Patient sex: F
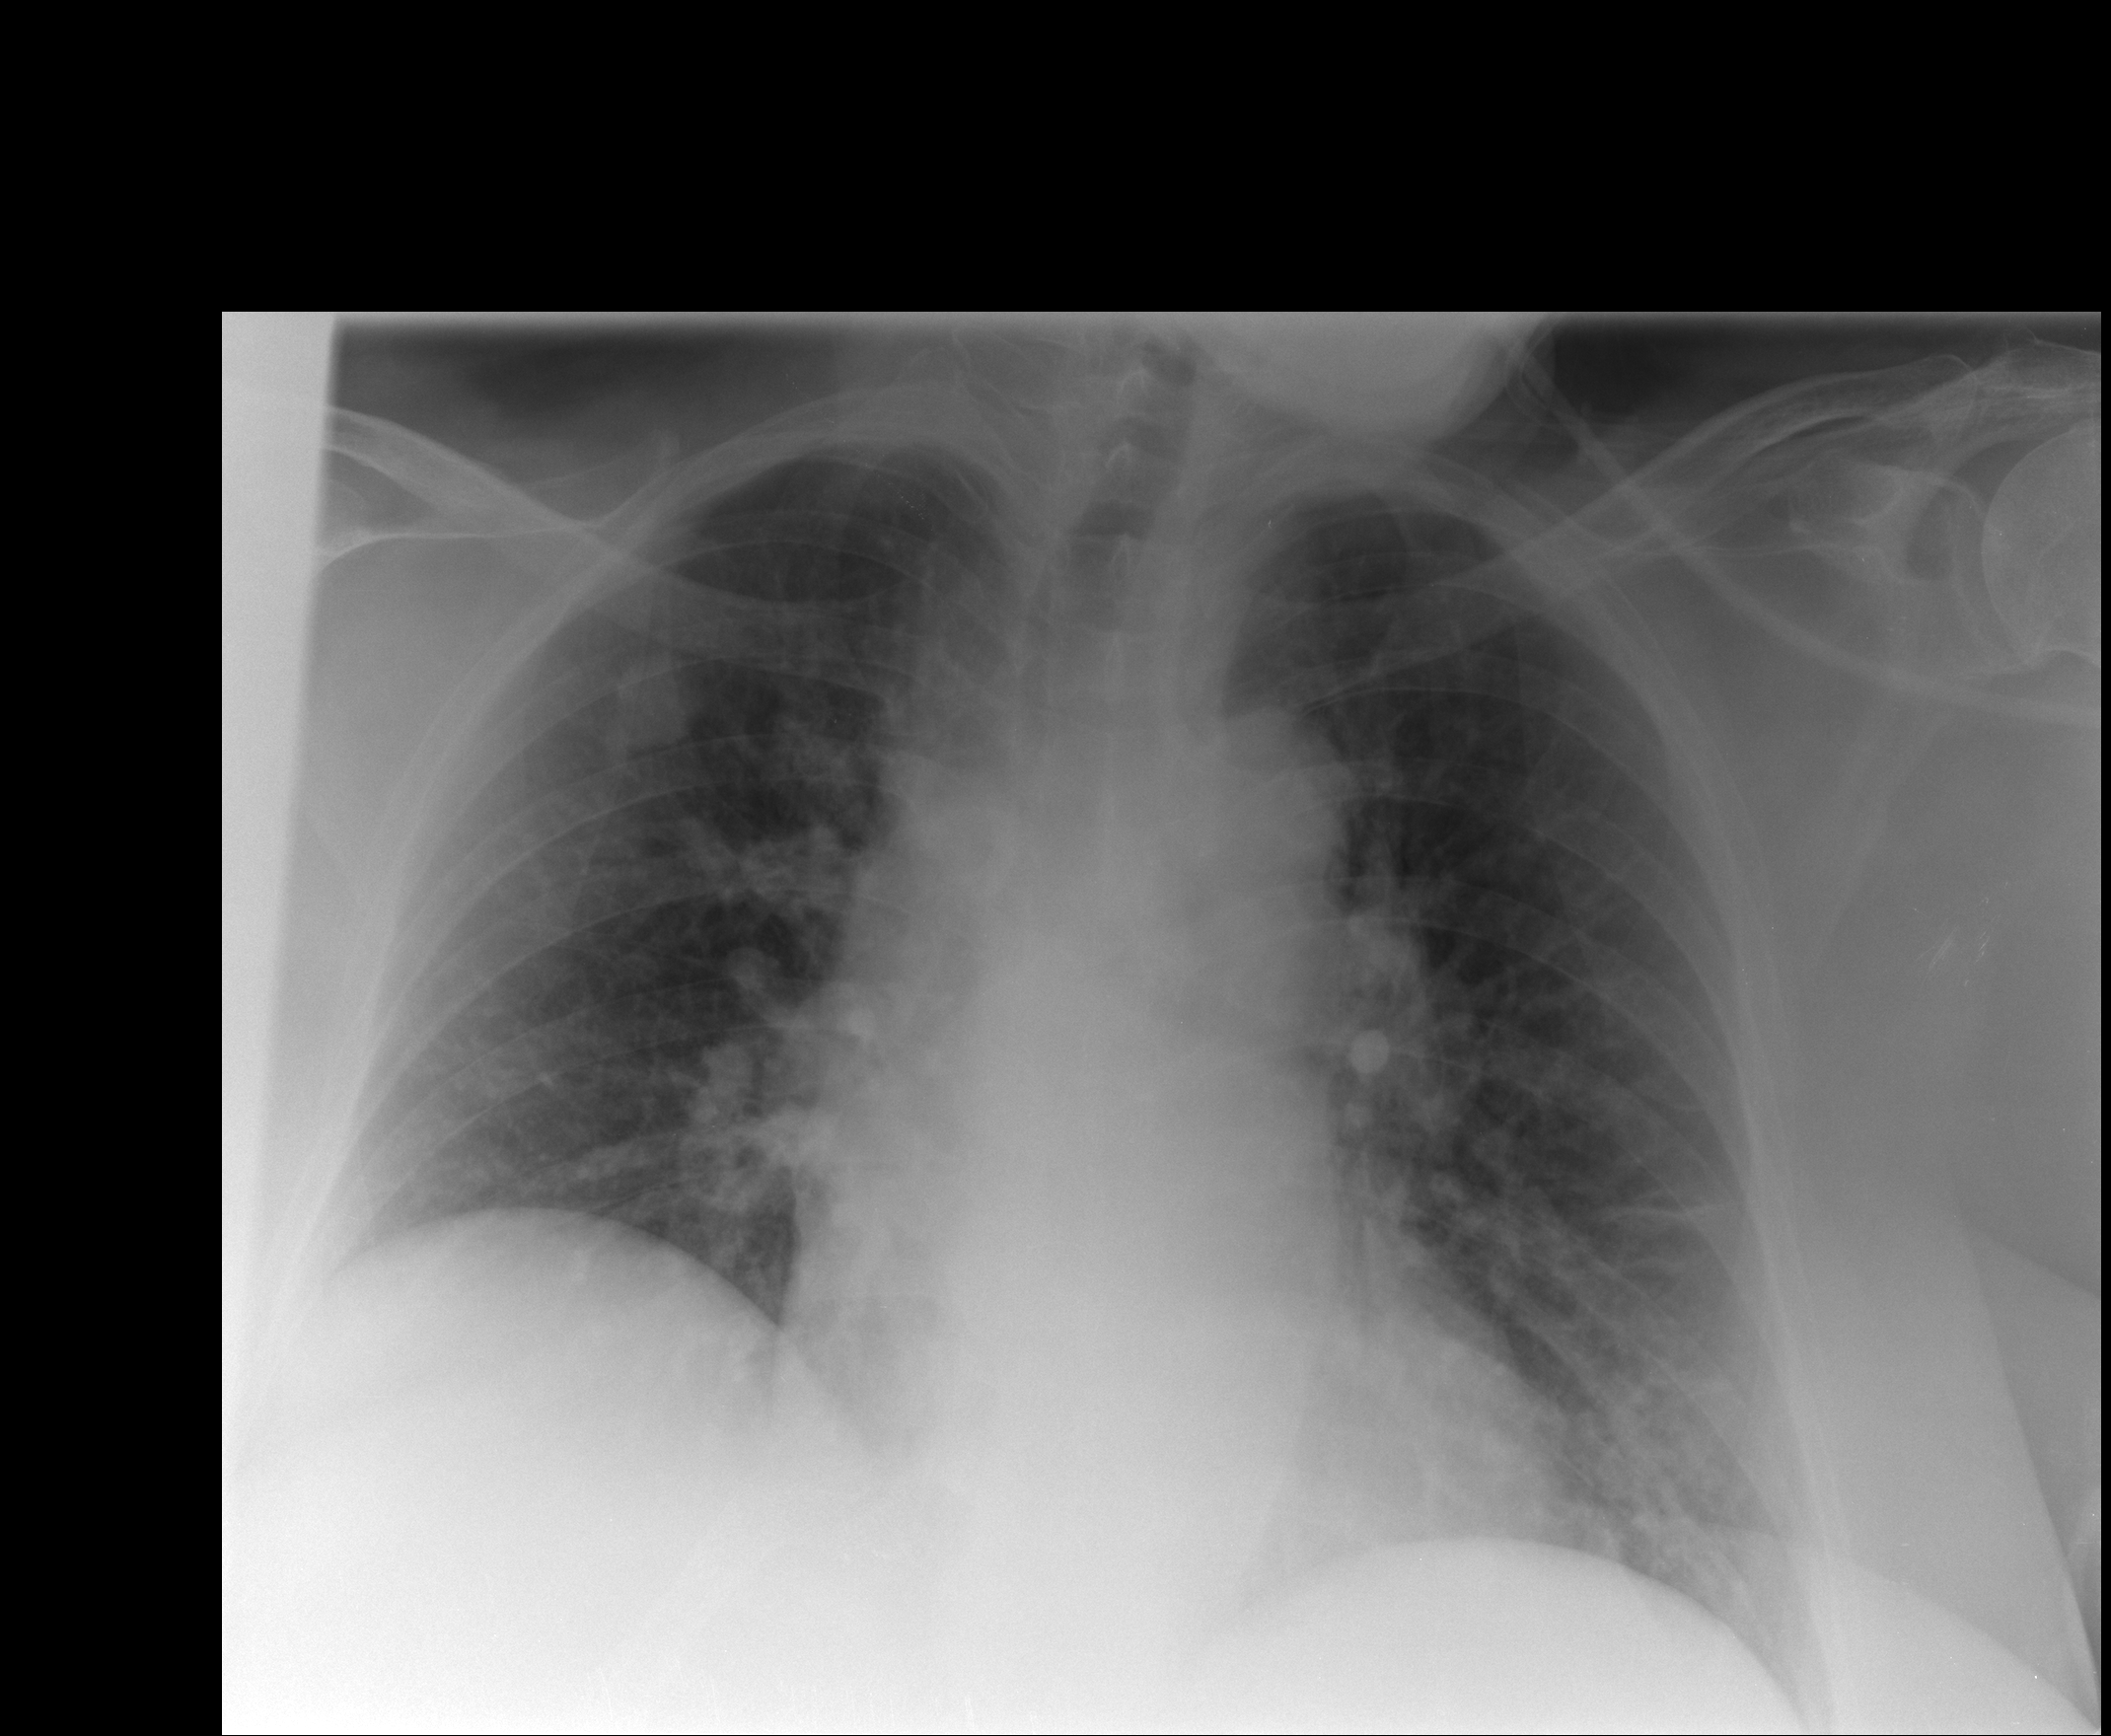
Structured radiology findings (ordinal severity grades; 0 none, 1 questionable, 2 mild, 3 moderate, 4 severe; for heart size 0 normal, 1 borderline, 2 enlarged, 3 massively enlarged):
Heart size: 0
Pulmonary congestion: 1
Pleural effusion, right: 0
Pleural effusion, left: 0
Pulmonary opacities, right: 0
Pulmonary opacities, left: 0
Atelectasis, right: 0
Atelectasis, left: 0